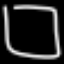
Label: square